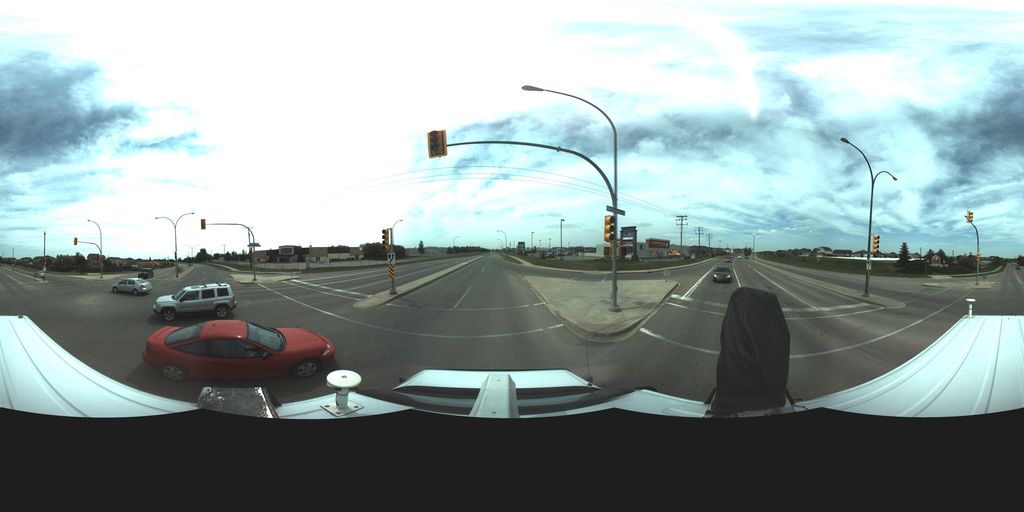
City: saskatoon